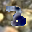
Label: 3